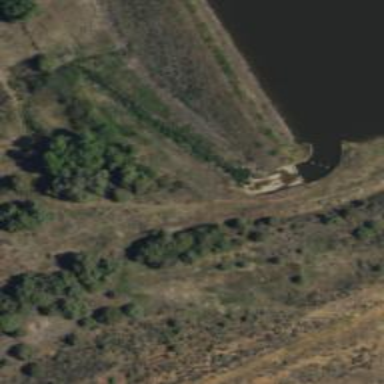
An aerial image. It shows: Dam along waterway.